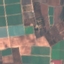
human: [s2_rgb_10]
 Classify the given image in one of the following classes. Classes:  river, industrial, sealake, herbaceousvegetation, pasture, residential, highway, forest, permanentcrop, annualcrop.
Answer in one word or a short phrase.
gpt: PermanentCrop